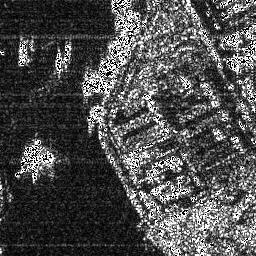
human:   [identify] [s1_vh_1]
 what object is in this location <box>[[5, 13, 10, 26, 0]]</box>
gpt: <ref>1 small ship at the top left</ref>

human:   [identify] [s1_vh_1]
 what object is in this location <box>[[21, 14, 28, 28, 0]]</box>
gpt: <ref>1 medium ship at the top left</ref>